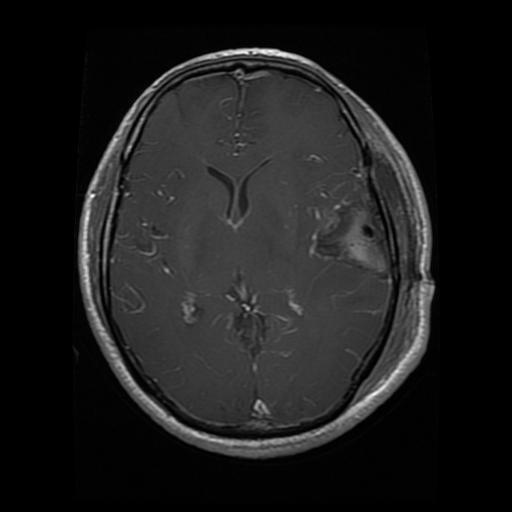
Label: glioma